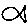
Label: fish